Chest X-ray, PA view. Patient: 66 years old, sex F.
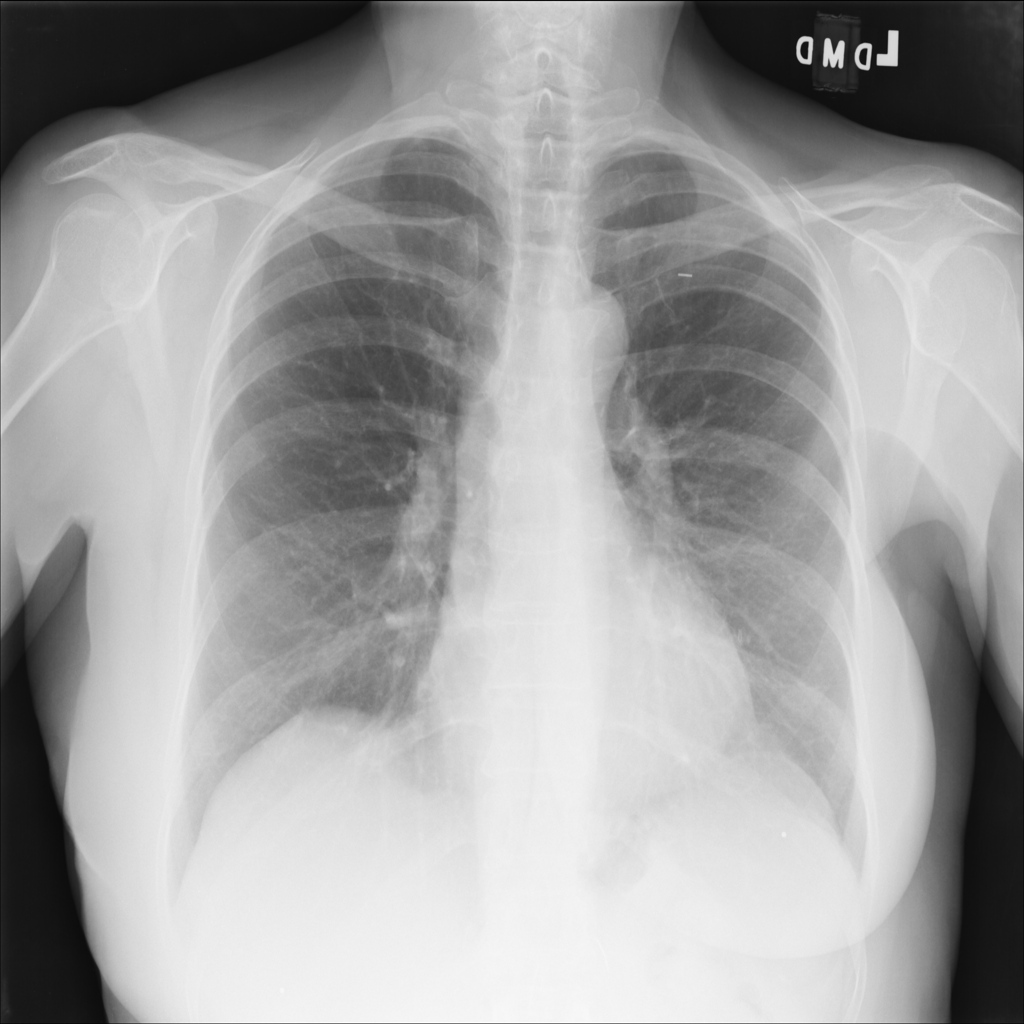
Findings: No Finding